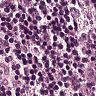
Metastatic tissue present: yes